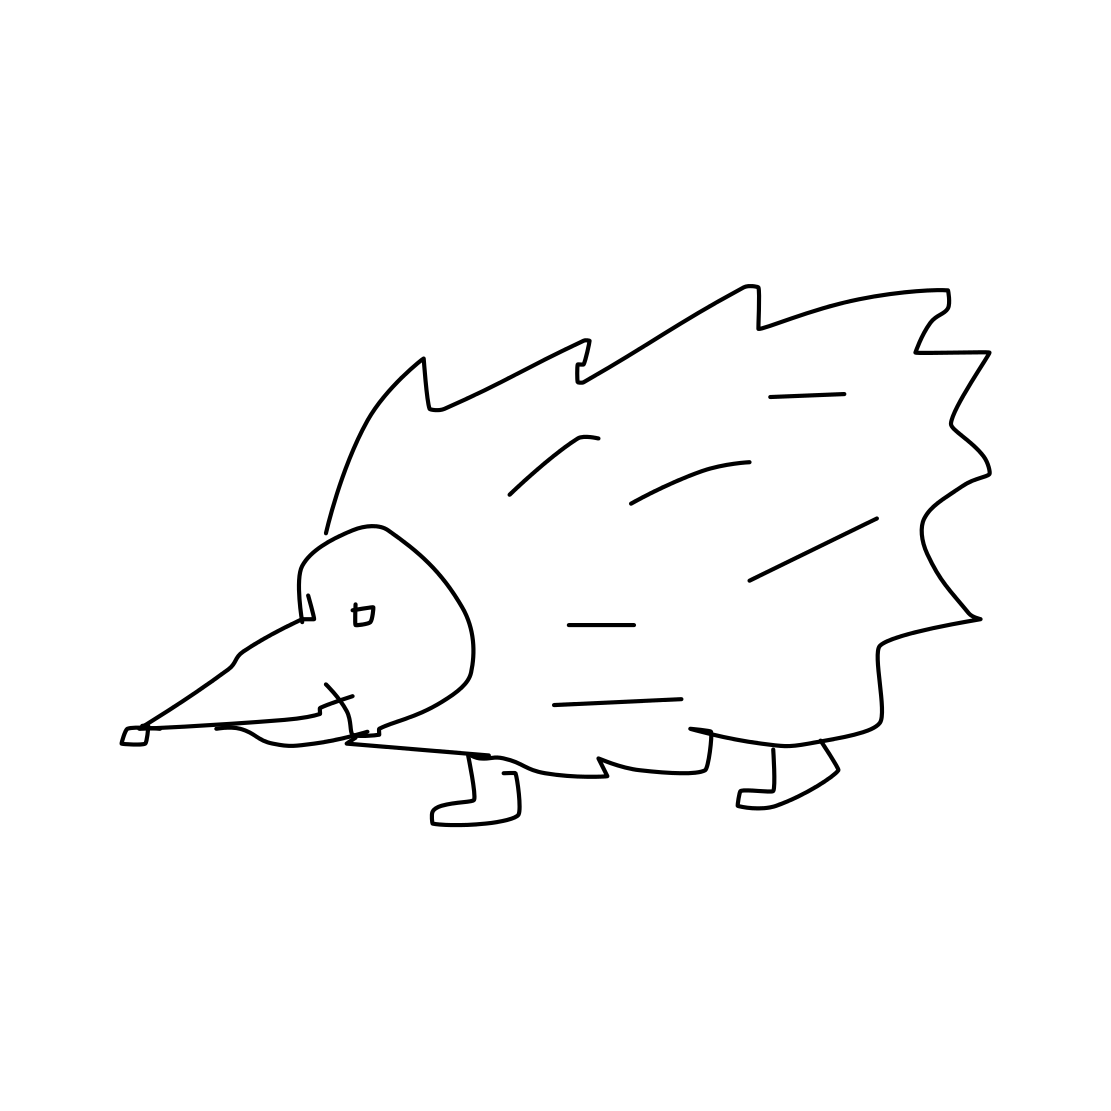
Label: hedgehog